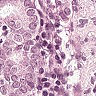
Metastatic tissue present: yes